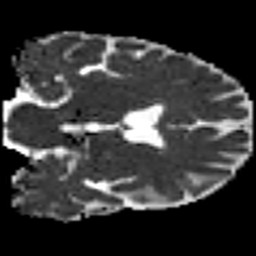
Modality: MD
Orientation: coronal
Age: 48
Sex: male
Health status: ill
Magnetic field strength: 3 T
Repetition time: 8.4 s
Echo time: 0.0926 s